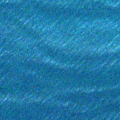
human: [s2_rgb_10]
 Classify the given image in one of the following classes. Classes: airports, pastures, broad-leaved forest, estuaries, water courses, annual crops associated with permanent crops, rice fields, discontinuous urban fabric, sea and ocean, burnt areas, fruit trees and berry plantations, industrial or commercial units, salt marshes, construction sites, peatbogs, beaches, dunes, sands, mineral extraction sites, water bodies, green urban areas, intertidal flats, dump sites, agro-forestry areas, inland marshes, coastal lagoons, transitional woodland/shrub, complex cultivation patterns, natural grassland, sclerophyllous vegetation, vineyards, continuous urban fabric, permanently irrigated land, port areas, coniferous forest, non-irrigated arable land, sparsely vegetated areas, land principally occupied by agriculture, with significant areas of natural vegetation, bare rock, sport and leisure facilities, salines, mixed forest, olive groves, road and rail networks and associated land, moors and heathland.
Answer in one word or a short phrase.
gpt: sea and ocean